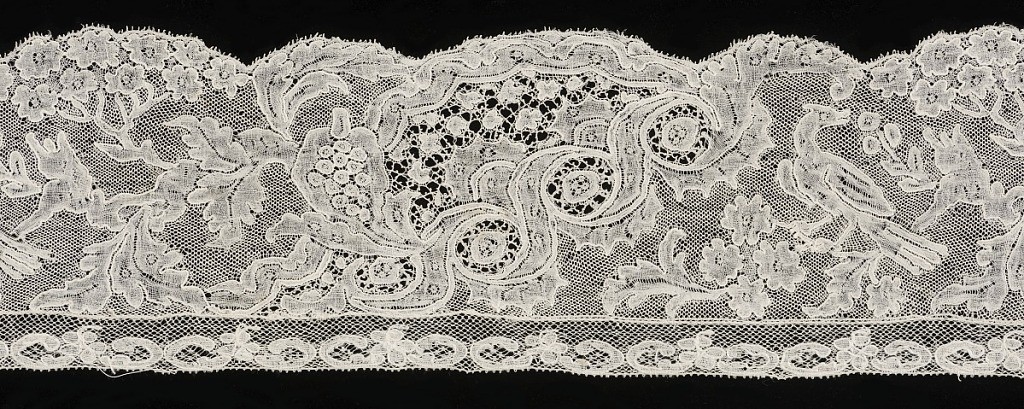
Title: Border
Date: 18th century
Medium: linen Technique: bobbin lace, Mechlin style
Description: Band with birds and branches.